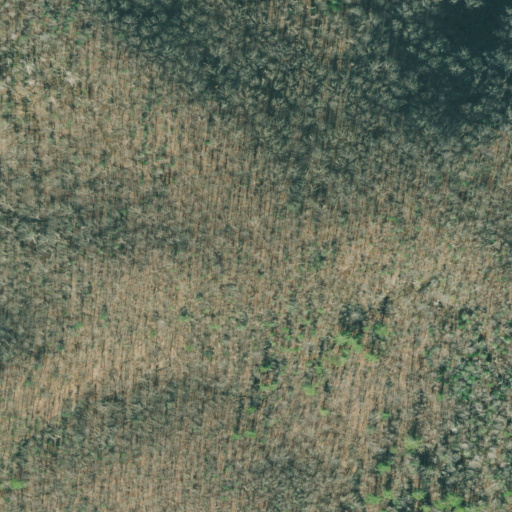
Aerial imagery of ridge(s) in Georgia named Rough Ridge containing deciduous forest and mixed forest